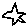
Label: star